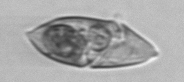
Label: Gyrodinium